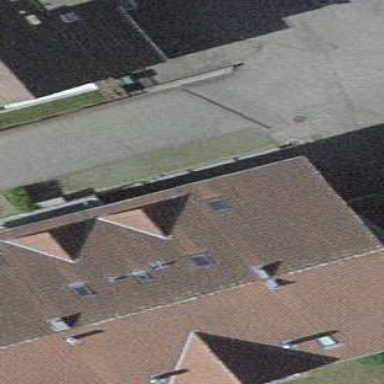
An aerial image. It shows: Residential building.